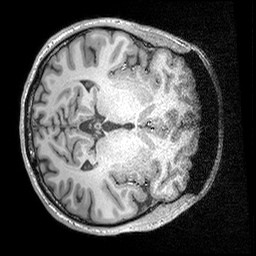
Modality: T1w
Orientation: axial
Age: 26
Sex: male
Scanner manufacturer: siemens
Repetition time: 2.25 s
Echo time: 0.00302 s